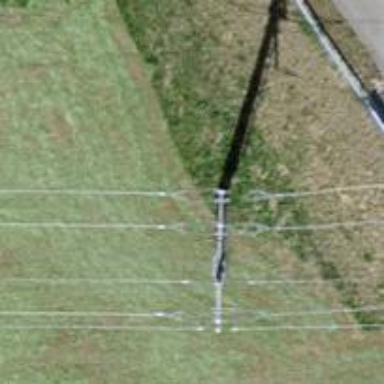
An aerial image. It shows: Power line in the image.